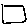
Label: square